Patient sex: M
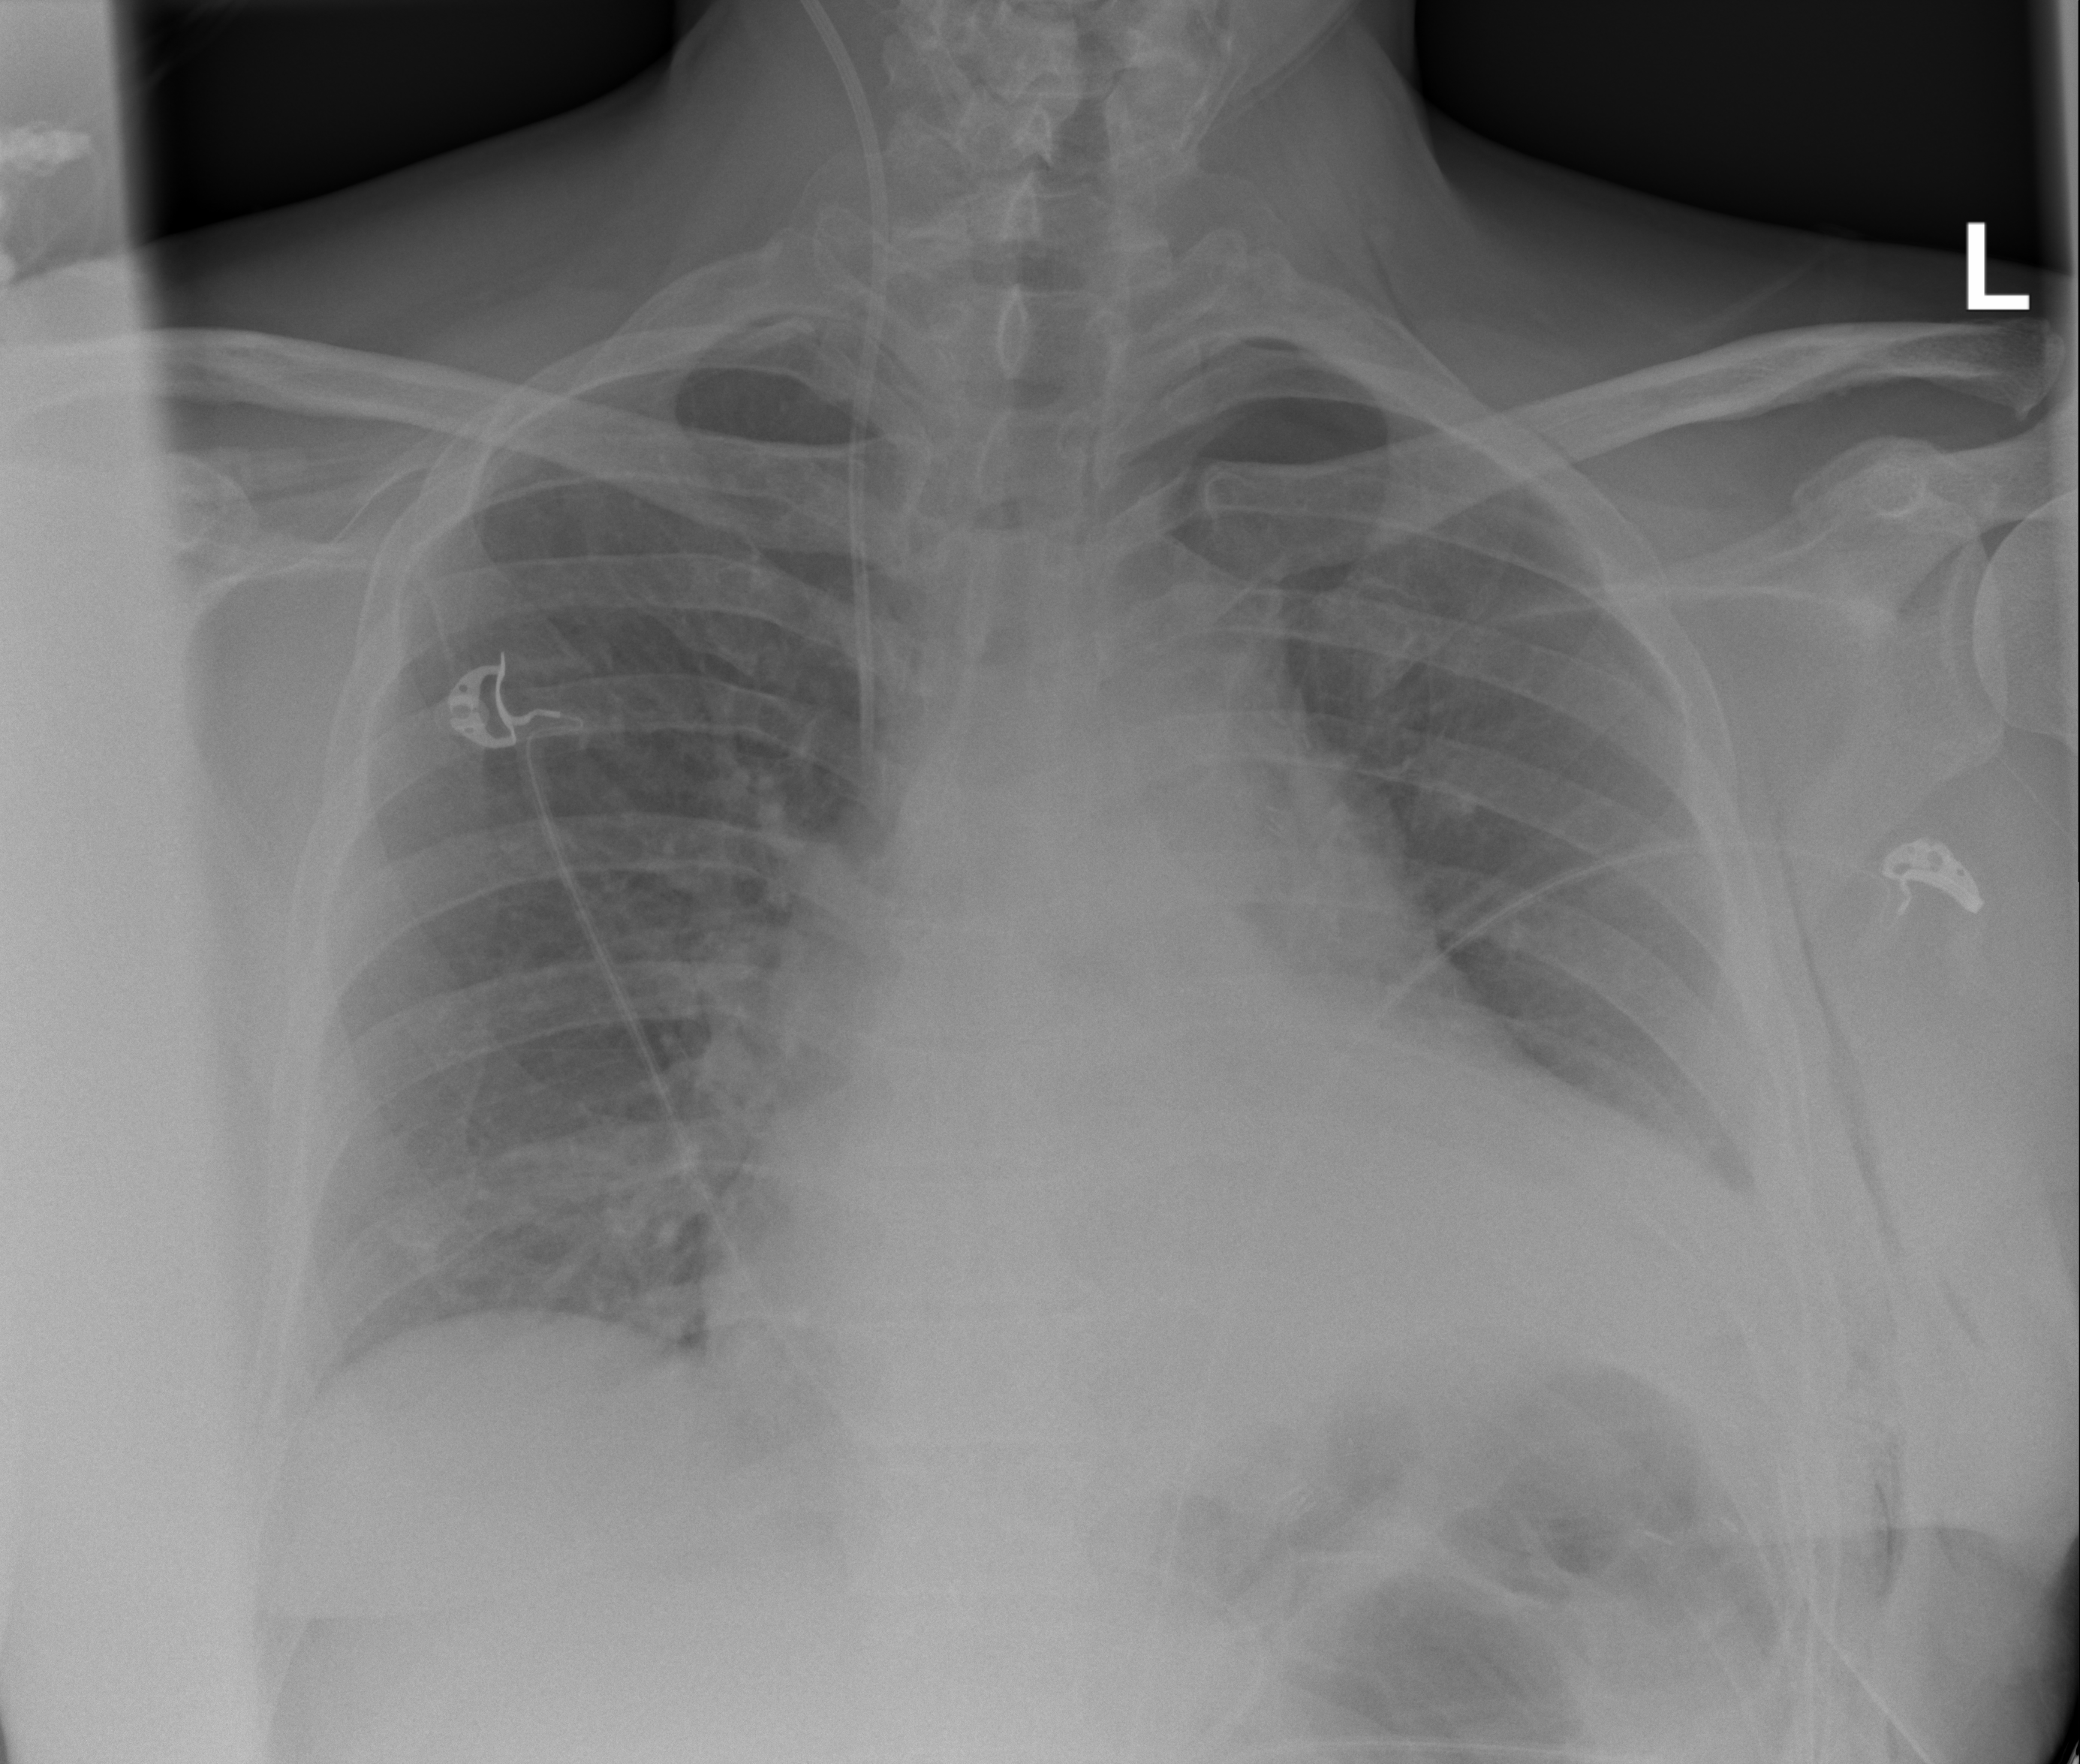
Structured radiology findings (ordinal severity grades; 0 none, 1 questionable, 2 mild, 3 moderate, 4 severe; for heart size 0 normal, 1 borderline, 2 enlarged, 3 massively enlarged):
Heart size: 2
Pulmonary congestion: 0
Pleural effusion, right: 0
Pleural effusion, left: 2
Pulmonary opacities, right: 0
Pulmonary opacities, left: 0
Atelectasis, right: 0
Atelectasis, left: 2